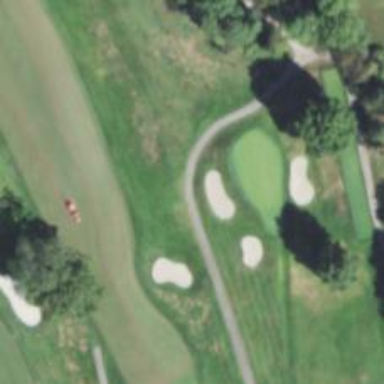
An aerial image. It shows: Path used for both walking and golf.